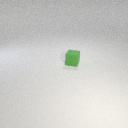
small green rubber cube